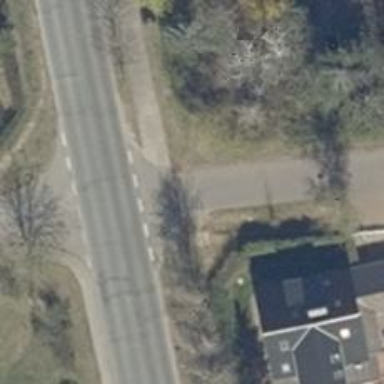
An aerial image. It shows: Road with "give way" sign.